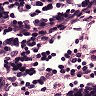
Metastatic tissue present: no